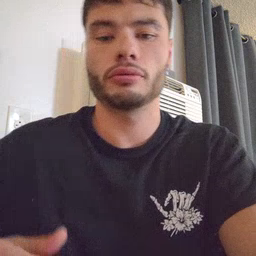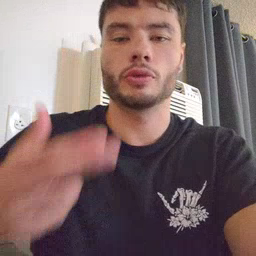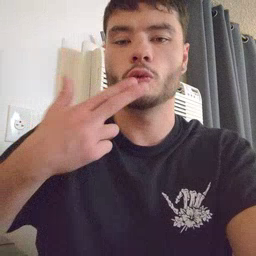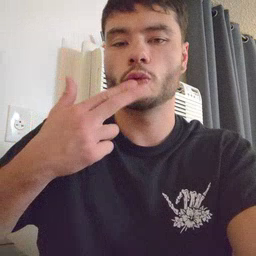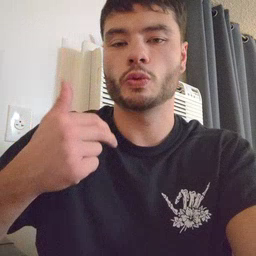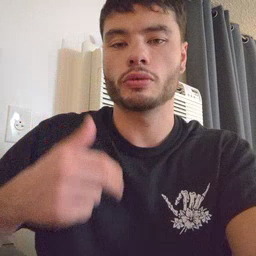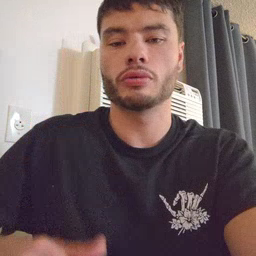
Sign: cute